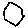
Label: hexagon